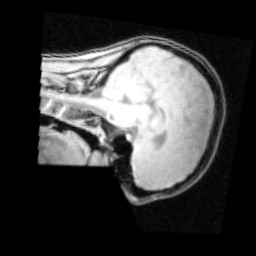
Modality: PDw
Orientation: sagittal
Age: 16
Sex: male
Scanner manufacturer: siemens
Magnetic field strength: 3 T
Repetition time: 0.25 s
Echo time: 0.00103 s